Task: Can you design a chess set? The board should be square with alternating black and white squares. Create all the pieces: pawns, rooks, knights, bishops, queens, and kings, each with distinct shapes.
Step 2568:
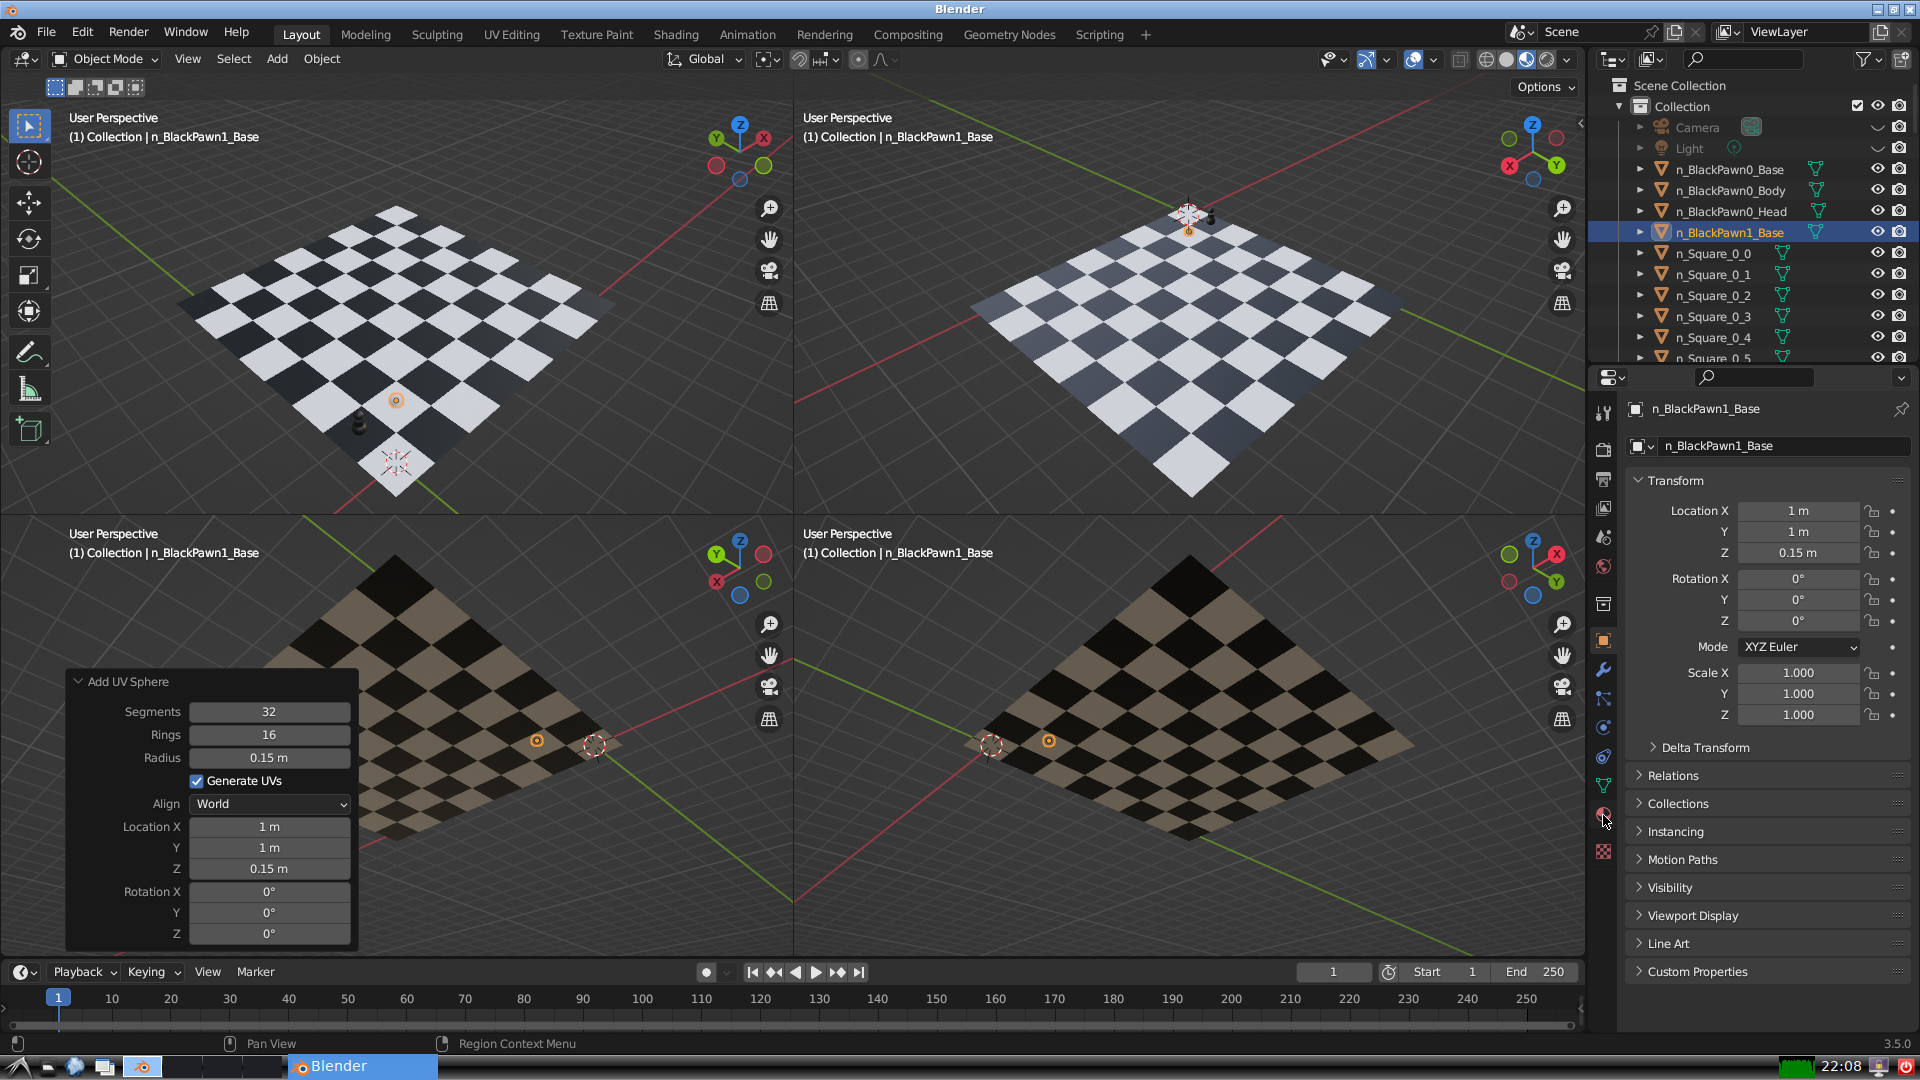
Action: click: no